Question: I have this table

When I try to insert a new 'Cargo' appear an exception saying
This is my code ASPX.CS
'''
public partial class Public_Cargo_CrearCargo : System.Web.UI.Page
{
protected void Page_Load(object sender, EventArgs e)
{
if(!IsPostBack){
string query1 = @"SELECT * FROM Formula";
string query2 = @"SELECT * FROM Rol";
using (SqlConnection con = new SqlConnection(ConfigurationManager.ConnectionStrings["Banco"].ToString()))
{
SqlCommand comand = new SqlCommand(query1, con);
SqlCommand comand2 = new SqlCommand(query2, con);
DataSet ds = new DataSet();
DataSet ds2 = new DataSet();
con.Open();
var adapter = new SqlDataAdapter(comand);
var adapter2 = new SqlDataAdapter(comand2);
adapter.Fill(ds, "Formula");
adapter2.Fill(ds2, "Rol");
Select1.DataSource = ds;
Select1.DataTextField = "Formula";
Select1.DataValueField = "idFormula";
Select1.DataBind();
Select2.DataSource = ds2;
Select2.DataTextField = "Nombre_Rol";
Select2.DataValueField = "idRol";
Select2.DataBind();
}
}
}
protected void docreatecargo(object sender, EventArgs e)
{
string query = @"INSERT INTO Cargo (Nombre, idFormula, idRol) VALUES (@nombre, @idFormula, @idRol)";
using (SqlConnection con = new SqlConnection(ConfigurationManager.ConnectionStrings["Banco"].ToString()))
{
SqlCommand comand = new SqlCommand(query, con);
comand.Parameters.AddWithValue("@idFormula", Select1.SelectedIndex.ToString());
comand.Parameters.AddWithValue("@idRol", Select2.SelectedIndex.ToString());
comand.Parameters.AddWithValue("@nombre", cargo.Text);
con.Open();
Console.Write("idformula :" + Select1.SelectedIndex.ToString() + "," + "id Rol :" + Select2.SelectedIndex.ToString() + "," + "nombre :" + cargo.Text);
comand.ExecuteScalar();
Response.Redirect("~/Public/Cargo/Cargos.aspx");
}
}
'''
}
and this is my page ASP
'''
<asp:Content runat="server" ContentPlaceHolderID="ContentPlaceHolder1">
<div class="container">
<div class="row">
<div class="col-md-6">
<div class="form-group">
<label>Cargo</label>
<asp:TextBox runat="server" ID="cargo" CssClass="form-control" required="true"></asp:TextBox>
</div>
<div class="form-group">
<label>Formula asociada</label>
<select id="Select1" runat="server" name="D1"> </select>
</div>
<div class="form-group">
<label>Rol asociada</label>
<select id="Select2" runat="server" name="D2"> </select>
</div>
<div class="form-group">
<asp:Button ID="btn_login" OnClick="docreatecargo" CssClass="btn btn-primary btn-lg btn-block" Text="Guardar" runat="server"/>
</div>
</div>
</div>
</div>
'''
How can I fix it??
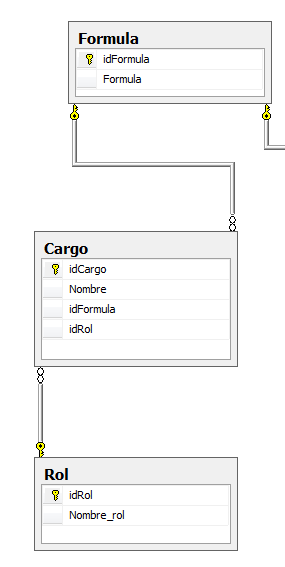
Answer: For the following lines of code:
'''
comand.Parameters.AddWithValue("@idFormula", Select1.SelectedIndex.ToString());
comand.Parameters.AddWithValue("@idRol", Select2.SelectedIndex.ToString());
'''
[controlId].SelectedIndex is returning the index of the selected item in the binding source and not the appropriate id from the database.
'''
comand.Parameters.AddWithValue("@idFormula", Select1.Value.ToString());
comand.Parameters.AddWithValue("@idRol", Select2.Value.ToString());
'''